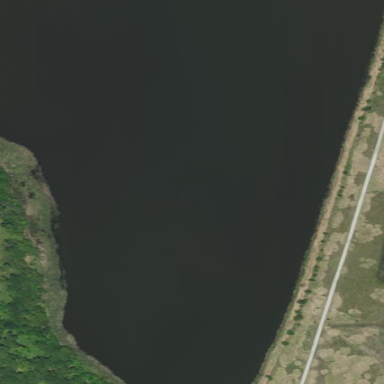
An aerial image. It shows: Reservoir of natural water.